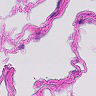
Metastatic tissue present: no